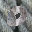
Label: 0